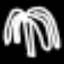
Label: palm tree